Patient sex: M
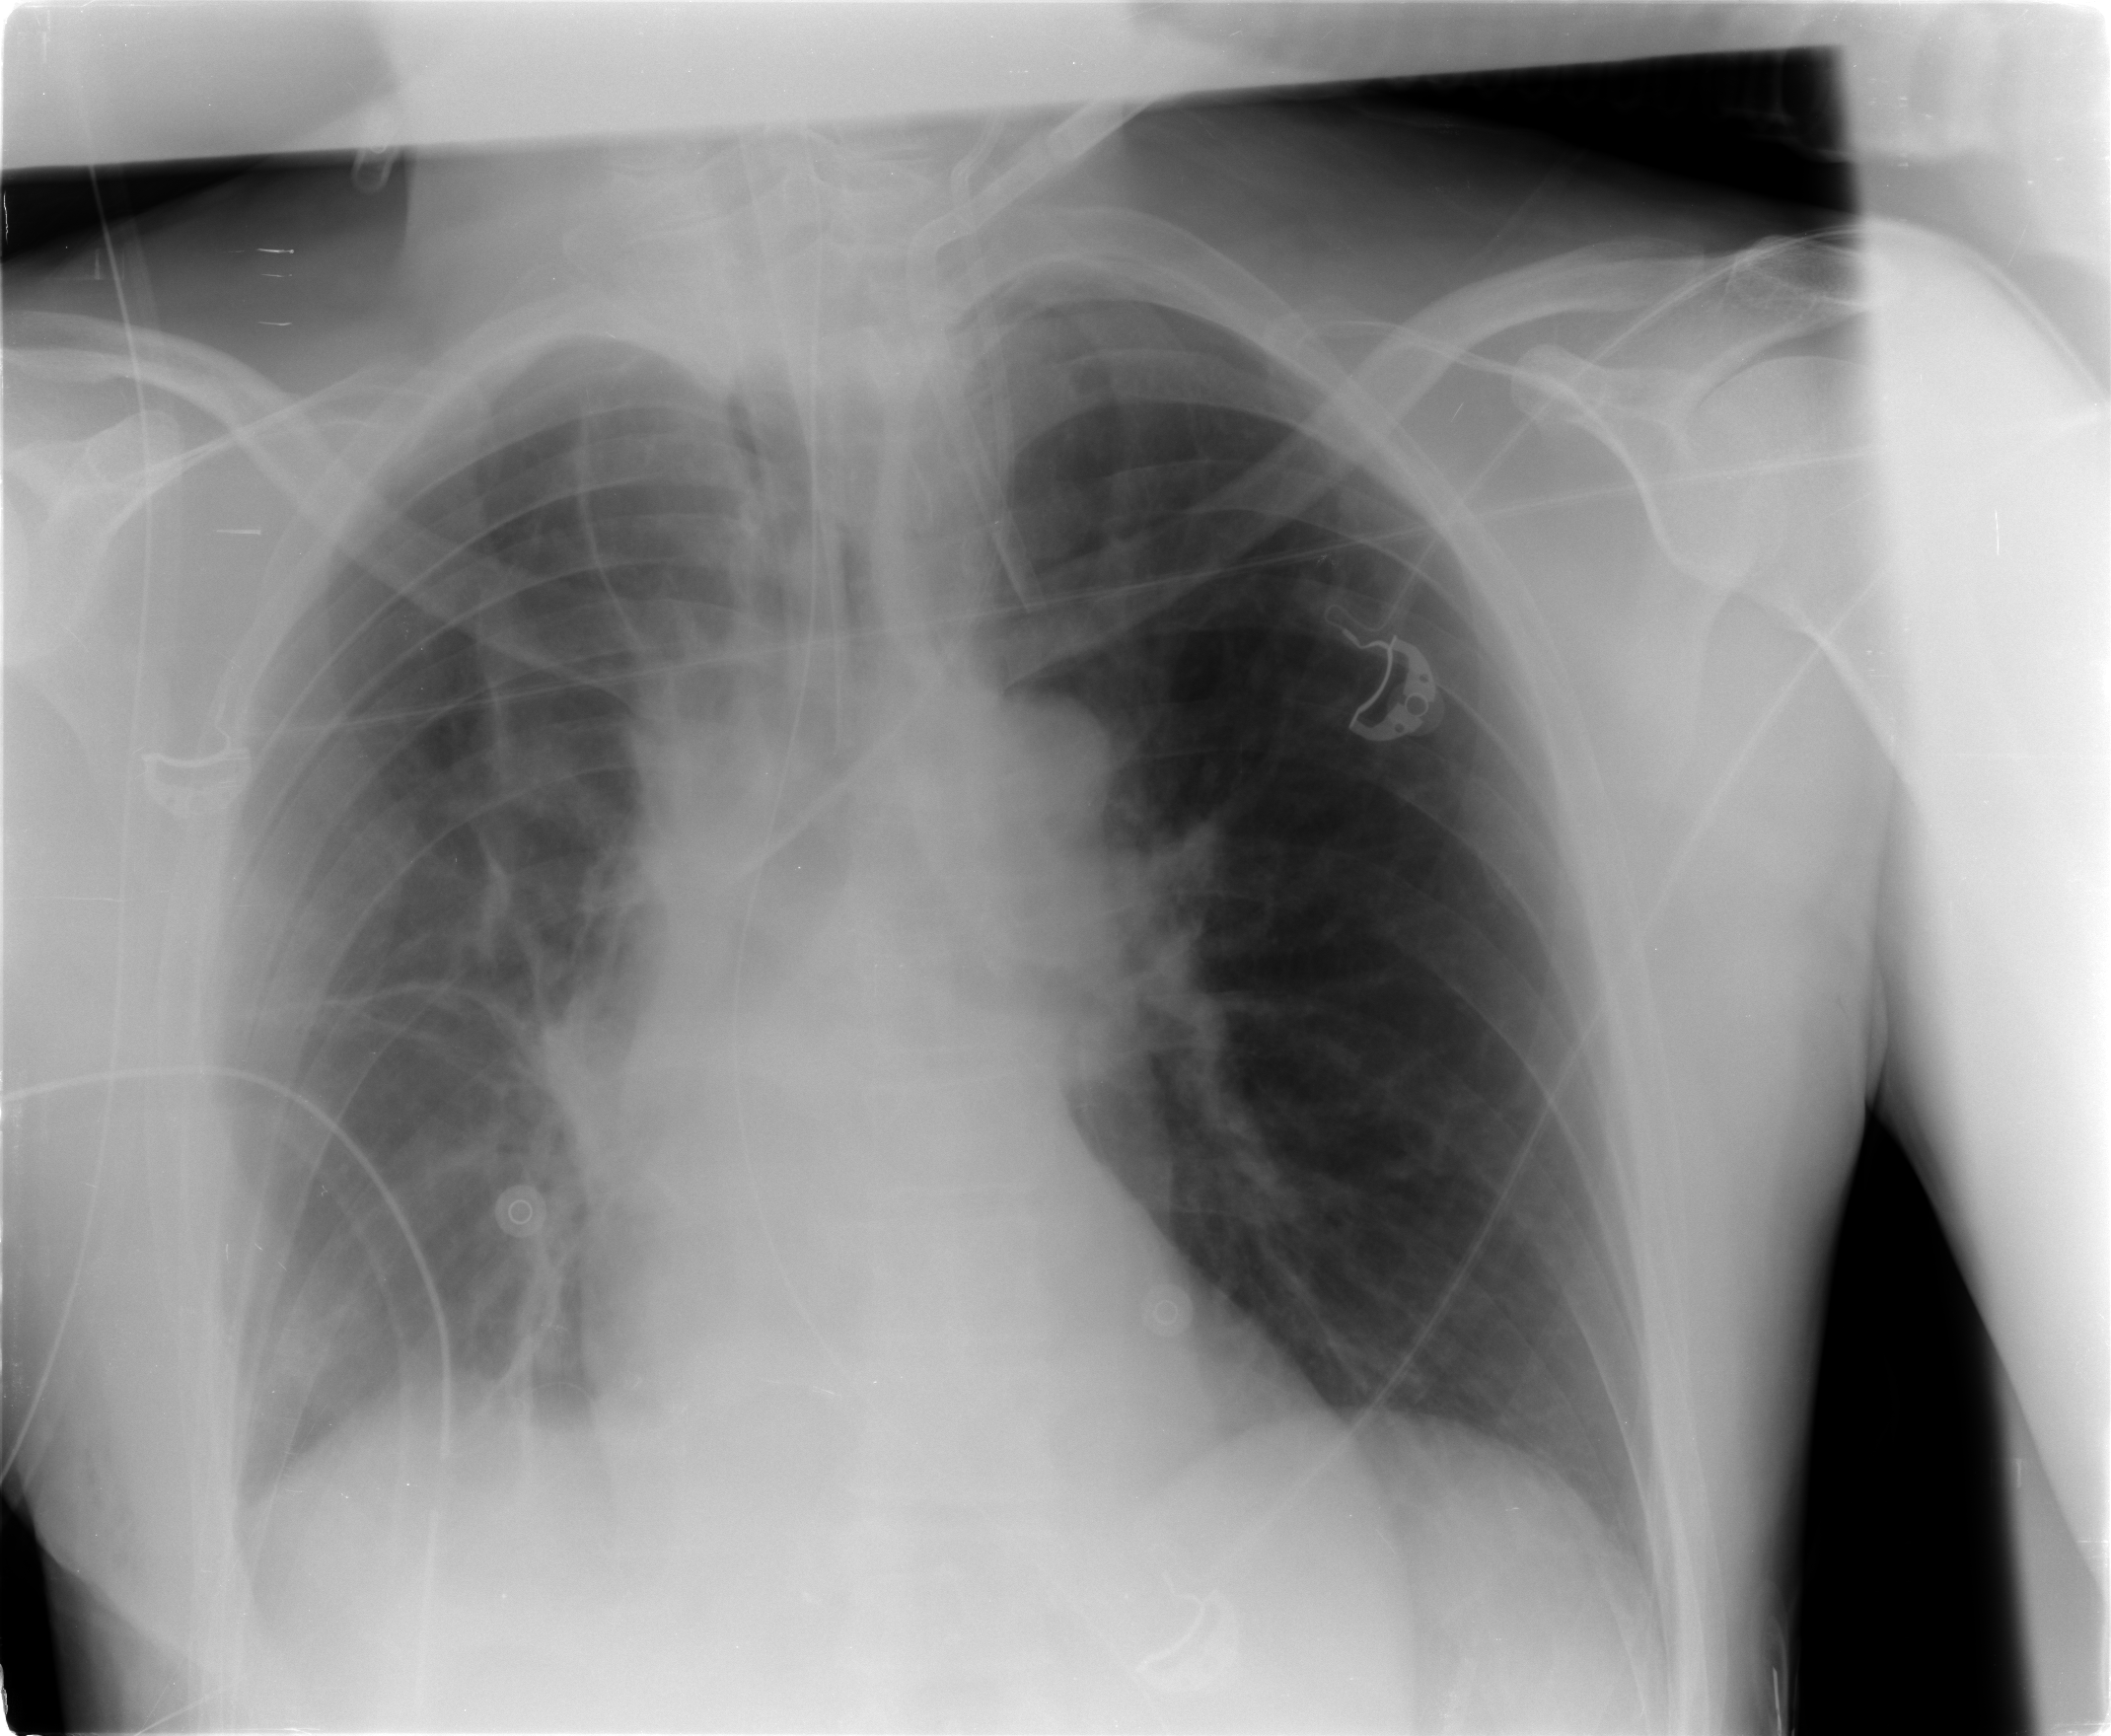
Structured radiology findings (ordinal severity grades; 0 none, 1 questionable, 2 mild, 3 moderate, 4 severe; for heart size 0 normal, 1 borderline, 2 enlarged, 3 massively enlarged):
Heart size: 0
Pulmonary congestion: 2
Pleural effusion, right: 2
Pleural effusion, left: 0
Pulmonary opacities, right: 0
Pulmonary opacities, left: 0
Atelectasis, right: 2
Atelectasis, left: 0